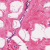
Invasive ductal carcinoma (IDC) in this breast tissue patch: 0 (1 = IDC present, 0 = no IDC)